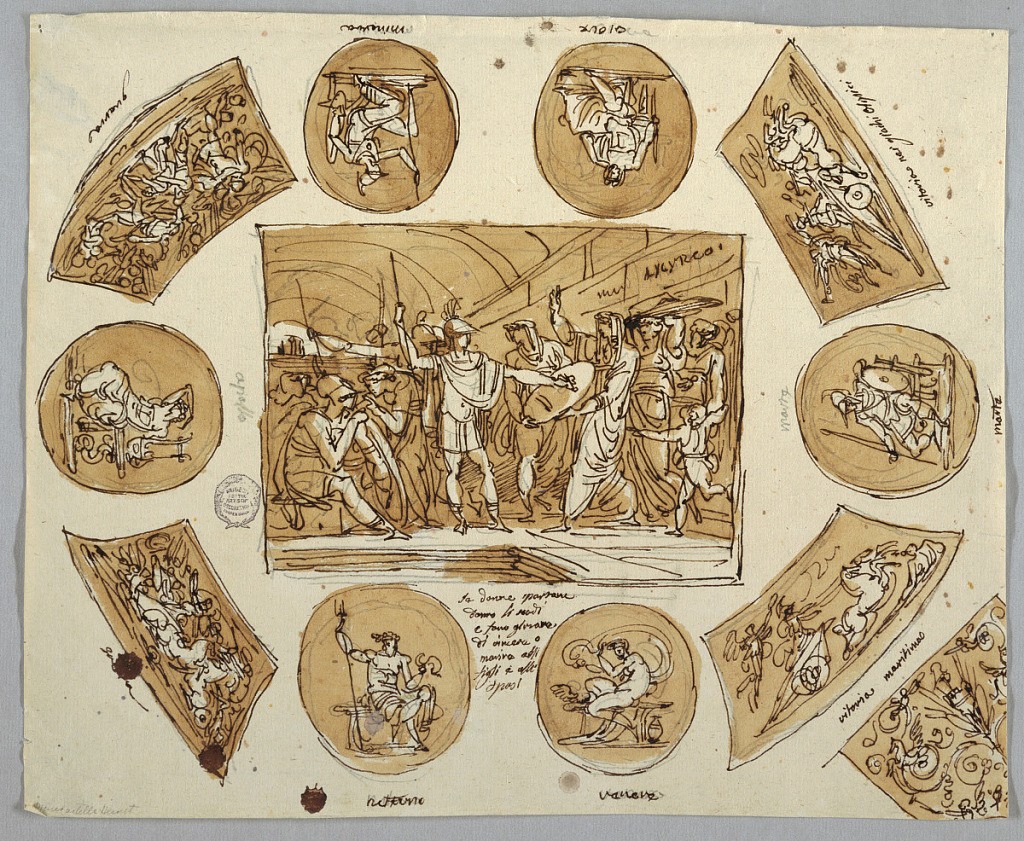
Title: Design for Ceiling with Spartan Women in Central Rectangular Panel
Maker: Felice Giani, Italian, 1758–1823
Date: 1800–1810
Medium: Pen and brown ink, brush and brown wash over traces of graphite on cream laid paper
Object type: Drawing
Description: Spartan women giving shields to their husbands and sons while exhorting them. Setting shows vaulted hall. Six oval medallions surround oblong. Medallions show seated gods, respectively Neptune, Venus, Mars, Zeus, Minerva and Apollo. Quadrangles dispersed obliquely at corners. Left ones contain battle scenes. At right top corner, victor in race of chariots. At right bottom corner, a victoriously racing chariot. Sea god shown at right. Upper part of decoration for wedge shown around right bottom corner; grotesque plant candelabrum with panoply in top center. Verso: representation of same theme outlined in graphite.